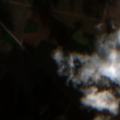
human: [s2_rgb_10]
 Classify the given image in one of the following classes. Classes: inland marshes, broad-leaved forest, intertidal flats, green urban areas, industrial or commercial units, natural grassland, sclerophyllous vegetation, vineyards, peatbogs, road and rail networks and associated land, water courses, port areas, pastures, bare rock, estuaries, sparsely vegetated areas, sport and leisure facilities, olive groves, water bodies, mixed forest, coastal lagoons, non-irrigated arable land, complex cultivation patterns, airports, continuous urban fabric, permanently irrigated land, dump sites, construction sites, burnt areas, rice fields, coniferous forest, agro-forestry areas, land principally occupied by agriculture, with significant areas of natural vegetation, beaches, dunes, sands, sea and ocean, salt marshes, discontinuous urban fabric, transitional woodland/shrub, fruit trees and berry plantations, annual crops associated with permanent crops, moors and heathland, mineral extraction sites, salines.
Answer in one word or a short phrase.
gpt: non-irrigated arable land, olive groves